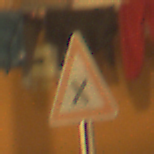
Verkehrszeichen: KreuzungOderEinmuendung
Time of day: Night
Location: Outdoor (Urban)
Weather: Clear
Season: NotSpecified
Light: Artificial